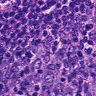
Metastatic tissue present: no